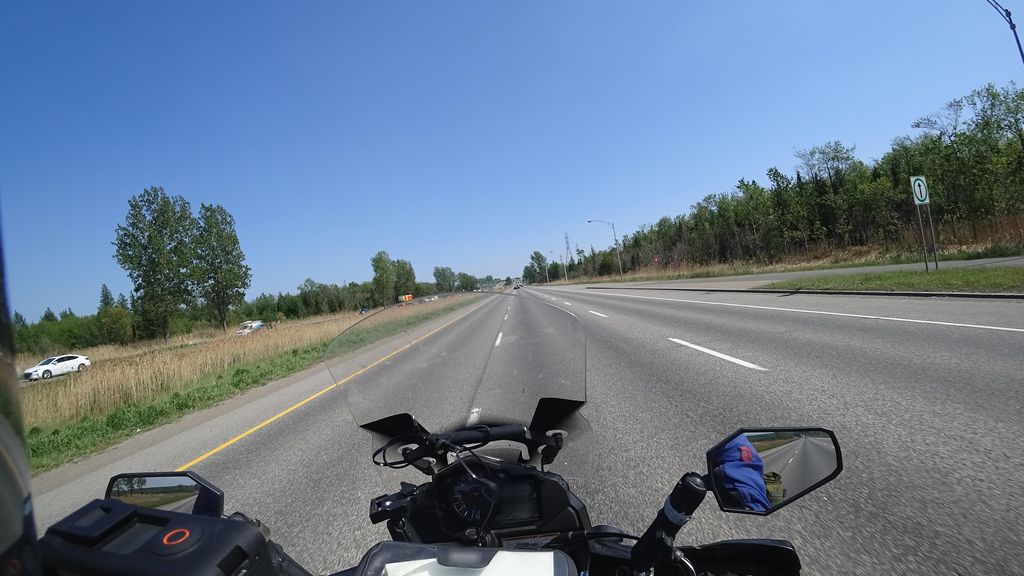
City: quebec_city